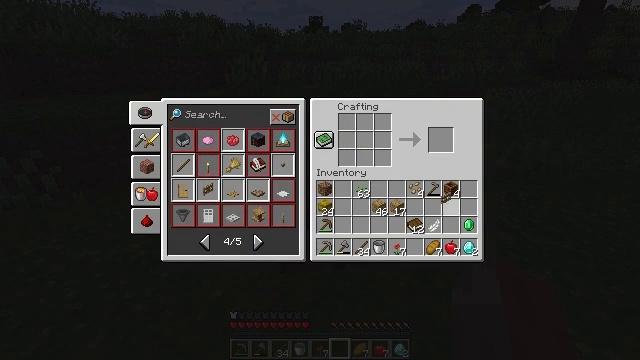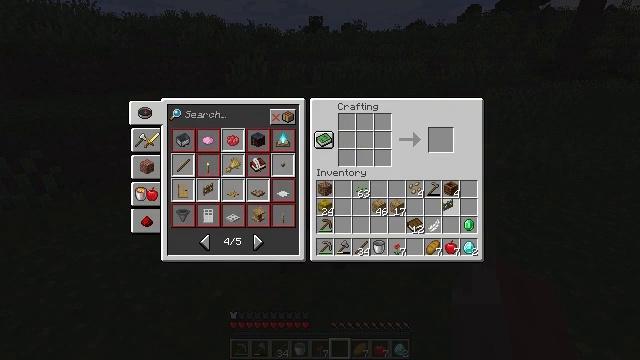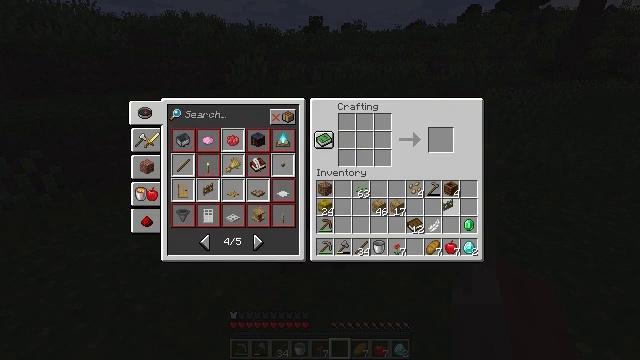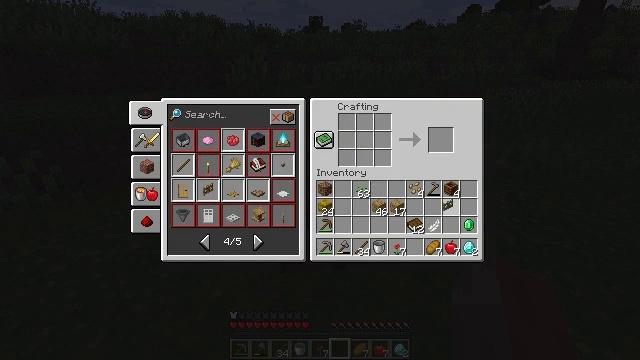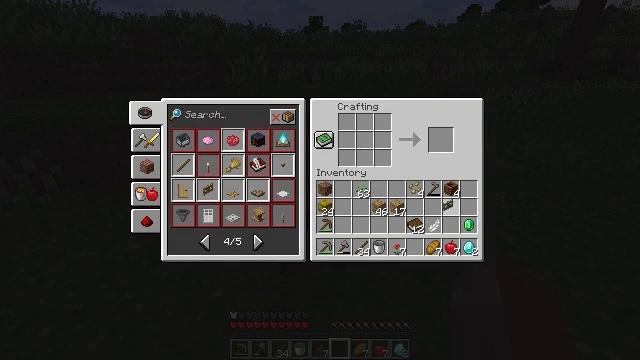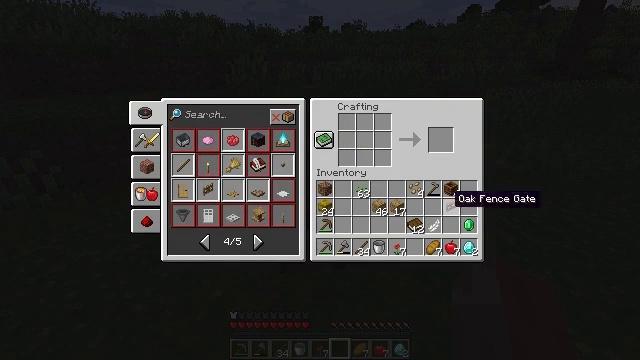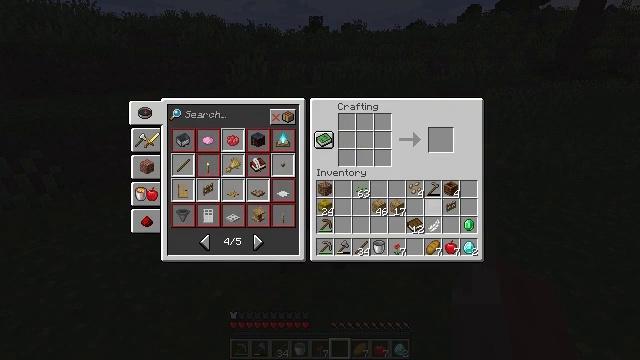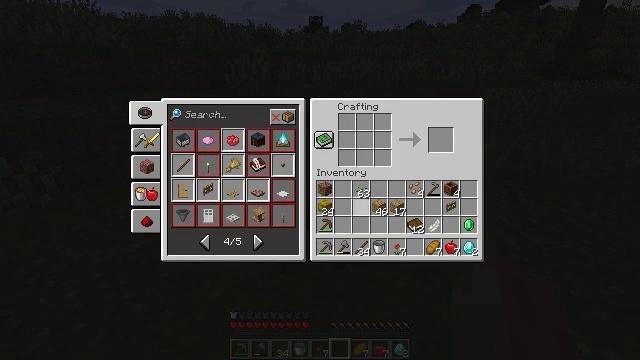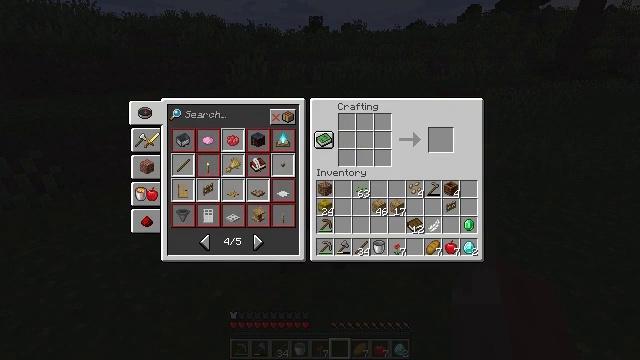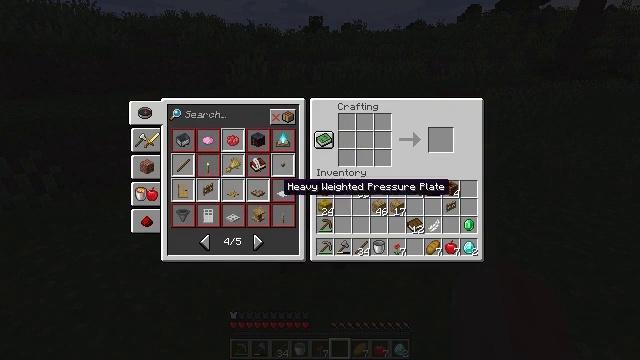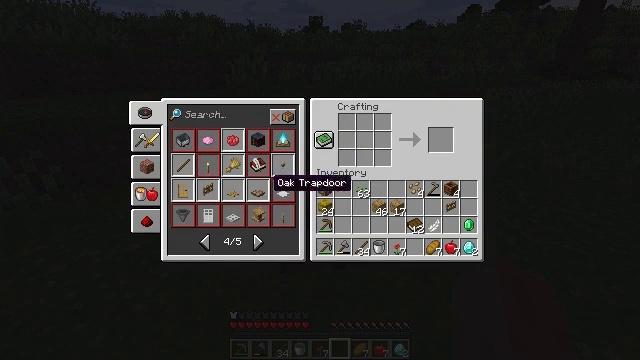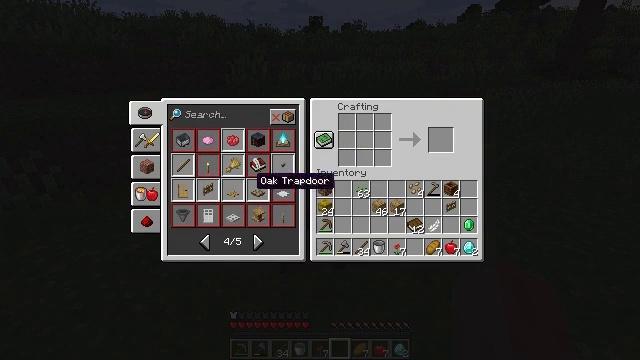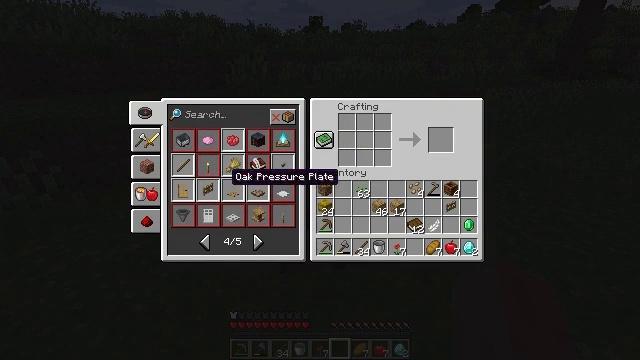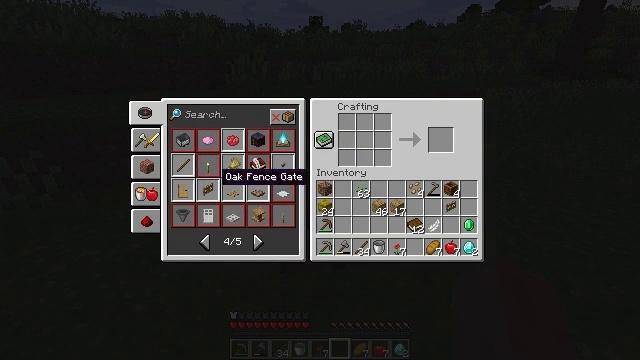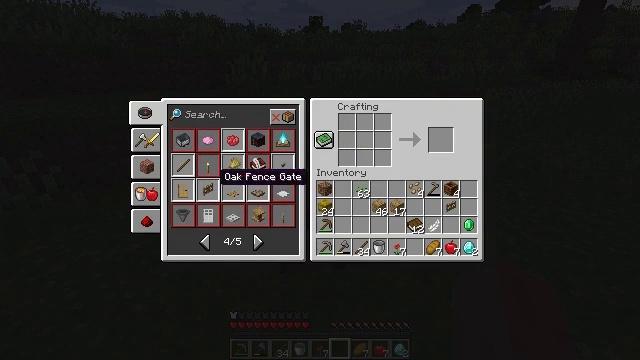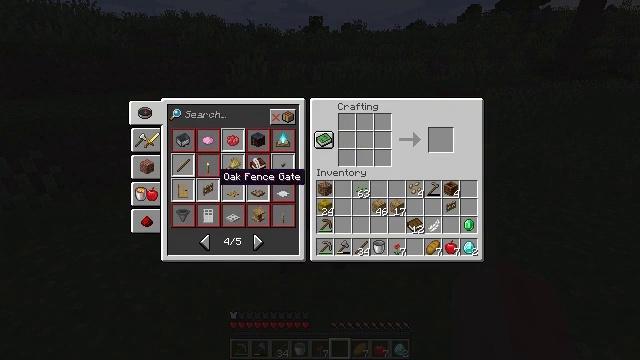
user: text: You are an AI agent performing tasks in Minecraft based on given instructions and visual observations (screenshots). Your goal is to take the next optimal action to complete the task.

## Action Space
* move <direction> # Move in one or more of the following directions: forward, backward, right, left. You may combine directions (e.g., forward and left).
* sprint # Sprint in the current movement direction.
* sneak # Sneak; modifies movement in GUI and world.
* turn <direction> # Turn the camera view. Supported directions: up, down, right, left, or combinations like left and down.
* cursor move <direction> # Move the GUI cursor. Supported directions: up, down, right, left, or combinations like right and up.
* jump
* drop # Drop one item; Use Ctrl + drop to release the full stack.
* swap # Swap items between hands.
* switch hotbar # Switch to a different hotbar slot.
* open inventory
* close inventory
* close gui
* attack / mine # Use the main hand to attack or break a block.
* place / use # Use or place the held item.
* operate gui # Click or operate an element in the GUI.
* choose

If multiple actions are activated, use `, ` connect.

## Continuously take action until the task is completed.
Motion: motion action
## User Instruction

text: Use the crafting table to assemble an oak fence gate.
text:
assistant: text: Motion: cursor move down, operate gui
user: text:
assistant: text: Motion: operate gui
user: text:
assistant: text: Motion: operate gui
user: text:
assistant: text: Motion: operate gui
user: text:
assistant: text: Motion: no_op
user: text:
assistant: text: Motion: cursor move left
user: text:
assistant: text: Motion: cursor move left
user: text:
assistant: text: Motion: cursor move left and up
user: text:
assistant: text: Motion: cursor move left
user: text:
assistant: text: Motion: cursor move left
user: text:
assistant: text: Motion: cursor move left
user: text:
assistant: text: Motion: cursor move left
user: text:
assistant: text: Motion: cursor move left
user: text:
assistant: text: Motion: no_op
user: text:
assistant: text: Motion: no_op
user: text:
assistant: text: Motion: no_op
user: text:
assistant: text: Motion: operate gui
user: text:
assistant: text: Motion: operate gui
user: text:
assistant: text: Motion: cursor move right
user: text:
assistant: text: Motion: cursor move right and up
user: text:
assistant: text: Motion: cursor move right and up
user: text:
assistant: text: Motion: no_op
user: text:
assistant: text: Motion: no_op
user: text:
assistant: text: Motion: no_op
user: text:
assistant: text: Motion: no_op
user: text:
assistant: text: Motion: cursor move left
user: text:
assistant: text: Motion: cursor move left
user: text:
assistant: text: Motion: no_op
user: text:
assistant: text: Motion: no_op
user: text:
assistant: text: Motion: no_op